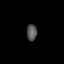
Tissue: lung
Cell type: Others
Senescence score: 0.1967
Nuclear area (px): 168
Mean DAPI intensity: 85.089